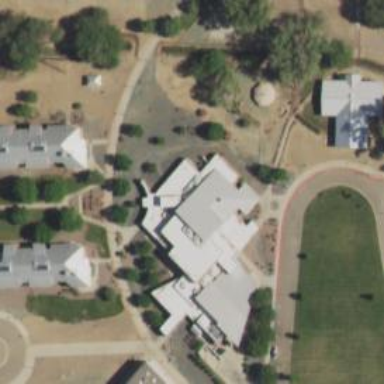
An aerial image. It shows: School.